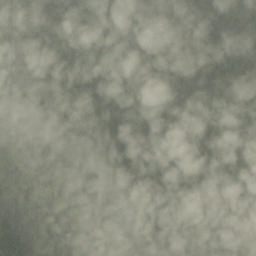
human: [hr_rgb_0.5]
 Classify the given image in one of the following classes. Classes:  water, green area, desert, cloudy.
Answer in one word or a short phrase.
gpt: cloudy